Field crop: maize
Growth stage: 2
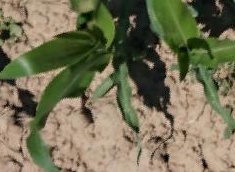
Species: maize